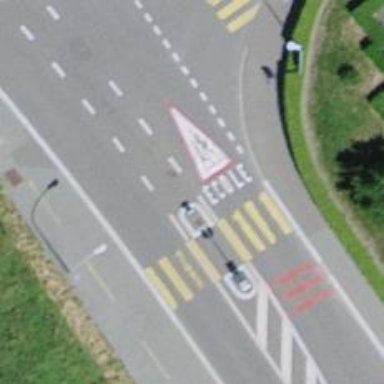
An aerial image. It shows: Uncontrolled zebra crossing with central island.